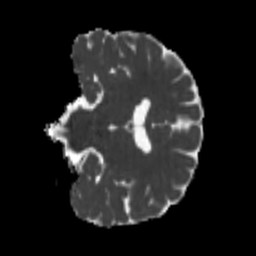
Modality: MD
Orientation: coronal
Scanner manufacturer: siemens
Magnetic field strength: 3 T
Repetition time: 4 s
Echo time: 0.0594 s